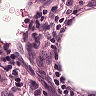
Metastatic tissue present: yes